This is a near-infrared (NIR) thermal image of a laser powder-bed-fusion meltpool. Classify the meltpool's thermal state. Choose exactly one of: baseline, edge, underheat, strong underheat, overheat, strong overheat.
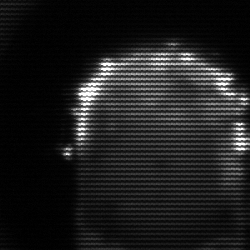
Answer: baseline